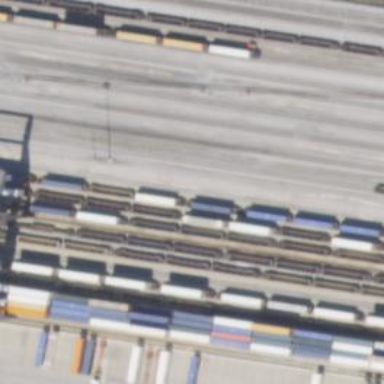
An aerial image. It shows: Intermodal railway yard.